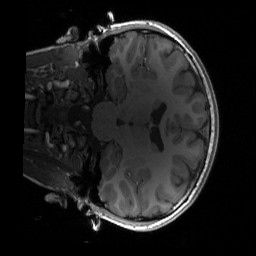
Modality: T1w
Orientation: coronal
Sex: female
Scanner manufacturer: siemens
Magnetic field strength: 3 T
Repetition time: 1.9 s
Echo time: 0.00243 s